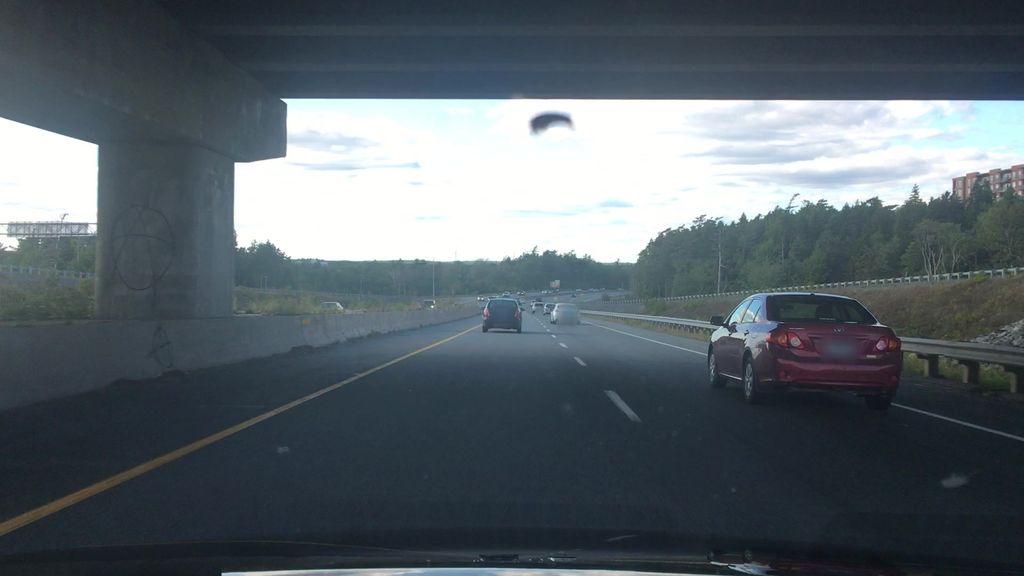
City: halifax